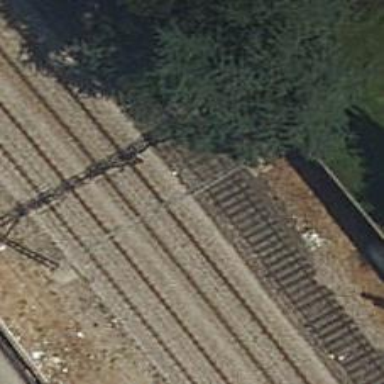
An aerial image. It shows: Railway buffer stop.